Question:
This is what I get when I select "go to definition" in the ConfigTests.cs. But I expected to go to already opened Config.cs with actual declaration.
What did I do wrong?
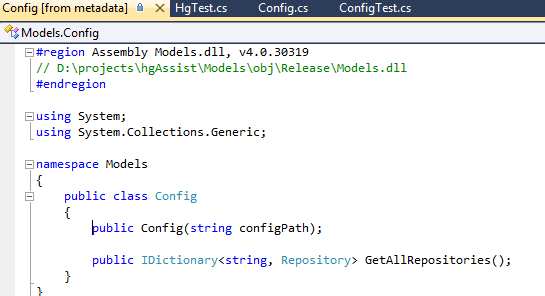
Answer: You added a normal assembly reference.
When you Go to Definition on a member not defined in your project (or in Project References), Visual Studio will generate a source file from metadata using Reflection.
Delete the reference, then re-add it as a Project reference (in the Projects tab).
If the project isn't in the same solution, put it there.